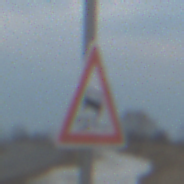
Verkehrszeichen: SchleuderOderRutschgefahr
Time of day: SunriseSunset
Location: Outdoor (RoadRail)
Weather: PartlyCloudy
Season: NotSpecified
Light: Natural